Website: ulta-beauty
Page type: account-selection
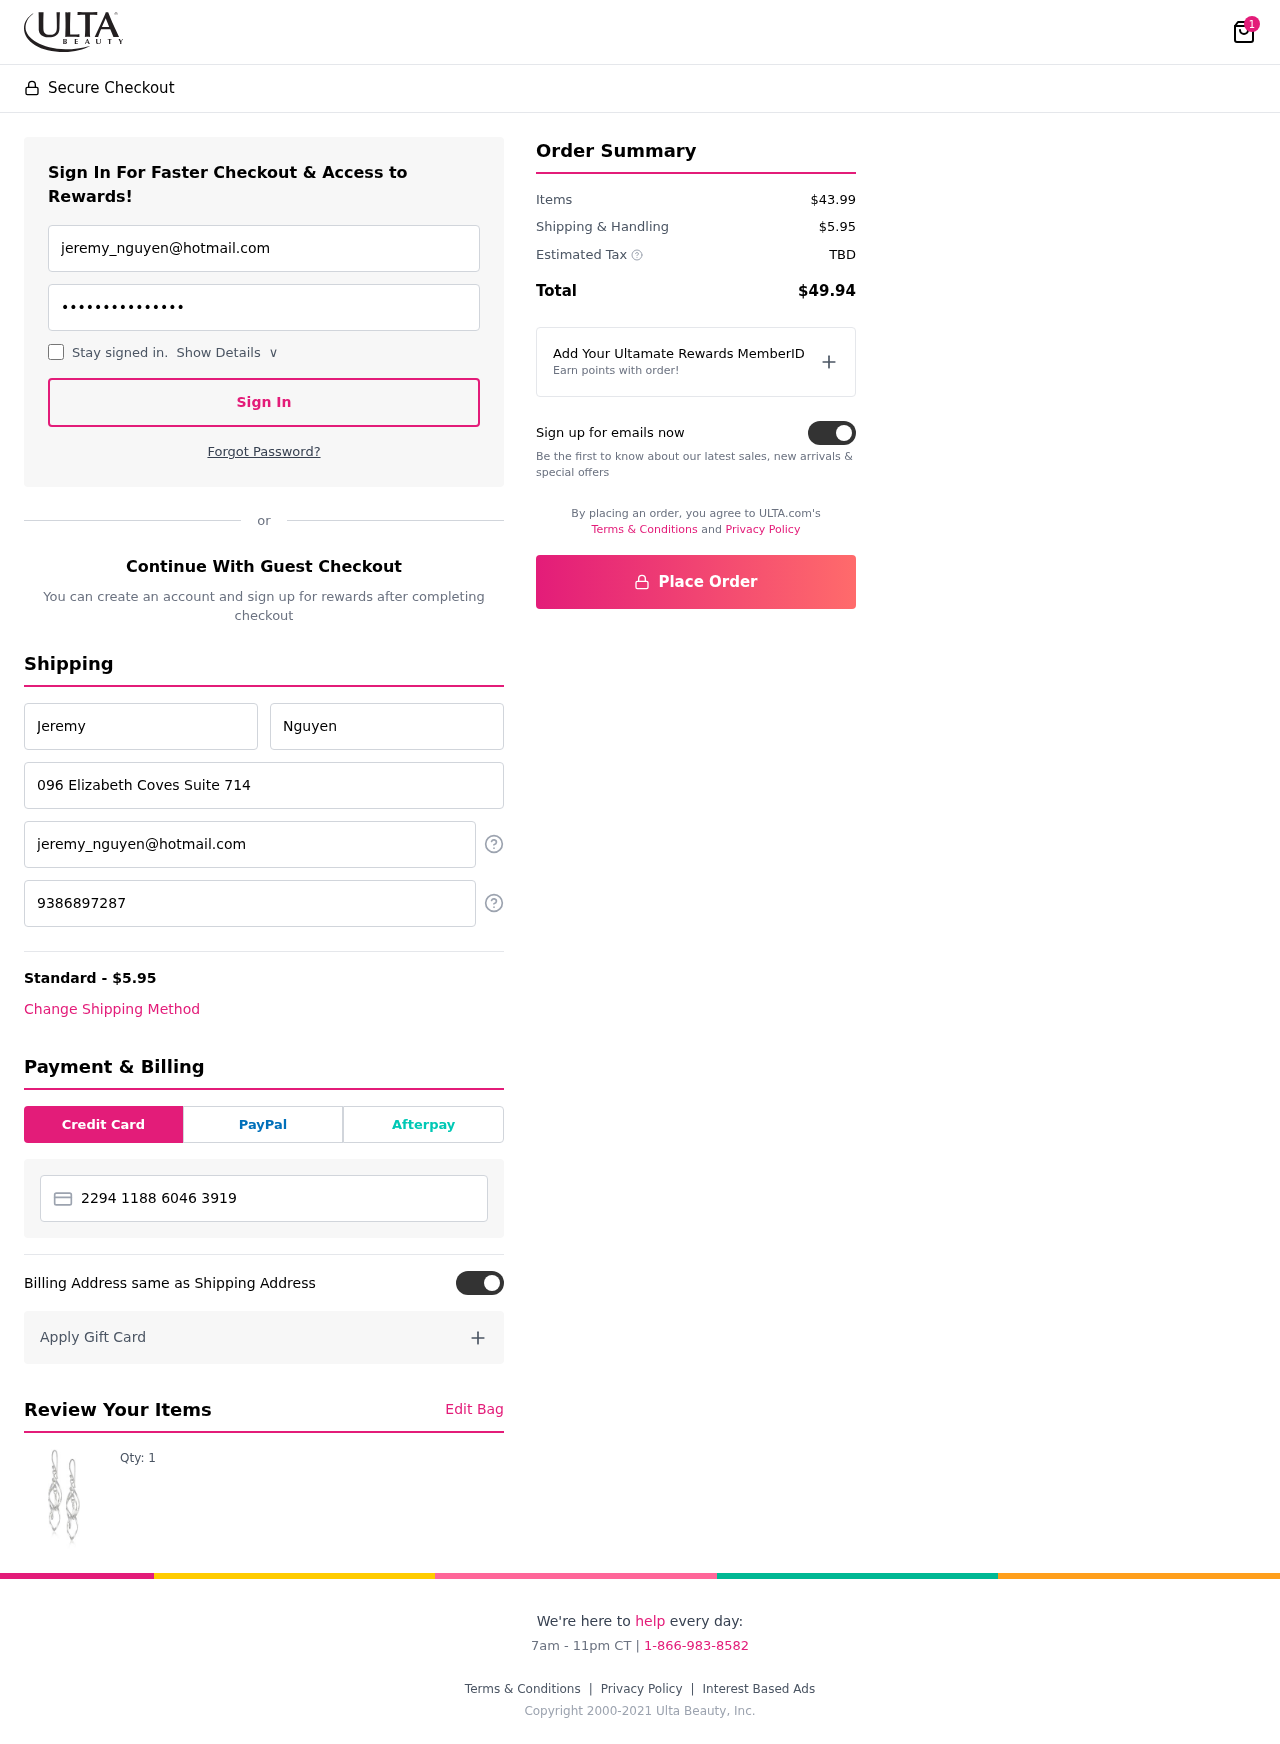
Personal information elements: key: PII_CARD_NUMBER
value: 2294 1188 6046 3919
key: PII_EMAIL
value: jeremy_nguyen@hotmail.com
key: PII_EMAIL2
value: jeremy_nguyen@hotmail.com
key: PII_FIRSTNAME
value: Jeremy
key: PII_LASTNAME
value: Nguyen
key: PII_PHONE
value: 9386897287
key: PII_STREET
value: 096 Elizabeth Coves Suite 714
Product elements: key: PRODUCT1_QUANTITY
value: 1
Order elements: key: ORDER_NUM_ITEMS
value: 1
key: ORDER_SHIPPING_COST
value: $5.95
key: ORDER_SUBTOTAL
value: $43.99
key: ORDER_TAX
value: TBD
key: ORDER_TOTAL
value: $49.94